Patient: sex F, age 59
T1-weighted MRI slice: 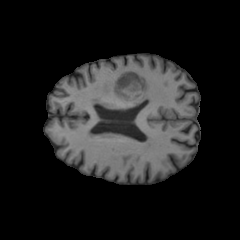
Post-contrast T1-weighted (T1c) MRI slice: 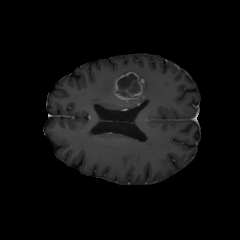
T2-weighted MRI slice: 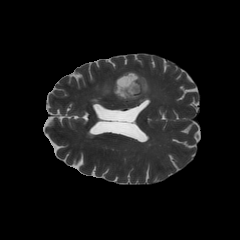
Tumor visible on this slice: yes
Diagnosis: Glioblastoma, IDH-wildtype
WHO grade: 4